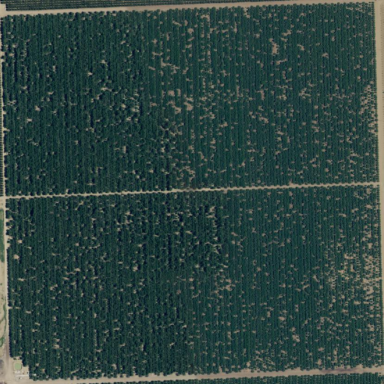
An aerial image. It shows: Almond orchard with rows of almond trees.